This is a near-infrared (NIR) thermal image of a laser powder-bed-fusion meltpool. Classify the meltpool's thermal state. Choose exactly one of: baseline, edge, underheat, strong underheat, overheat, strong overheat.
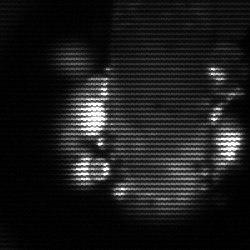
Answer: strong underheat